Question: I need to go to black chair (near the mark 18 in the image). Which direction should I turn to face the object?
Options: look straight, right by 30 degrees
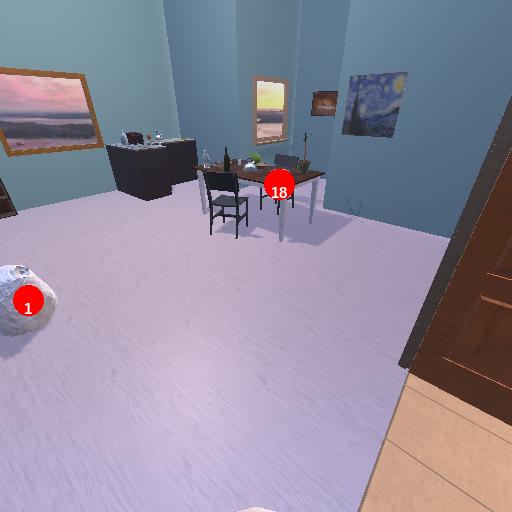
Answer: look straight